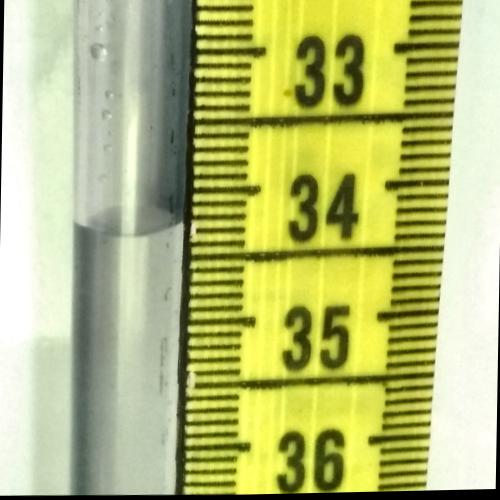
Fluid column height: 34.3 cm